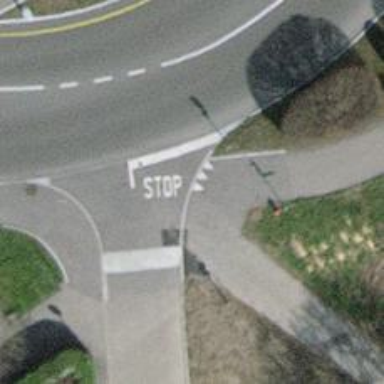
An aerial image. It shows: Road with "give way" sign.